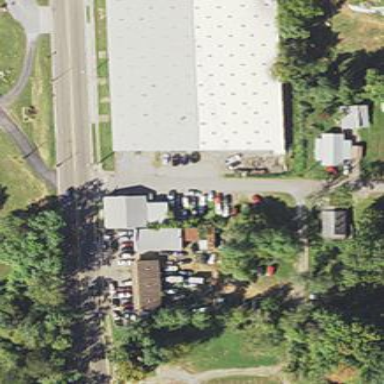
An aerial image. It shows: Warehouse building.